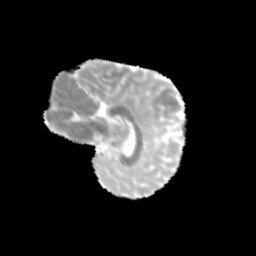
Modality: MD
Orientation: sagittal
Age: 11
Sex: female
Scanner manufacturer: siemens
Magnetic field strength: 3 T
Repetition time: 3.8 s
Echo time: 0.07 s